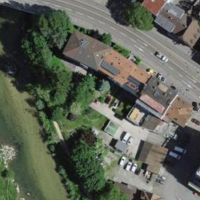
EUNIS habitat code: 54
Species observed at this site:
Ranunculus bulbosus
Sedum album
Cottus gobio
Cardamine pratensis
Mergus merganser